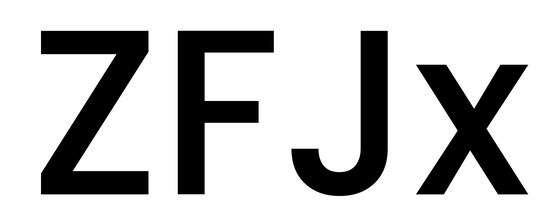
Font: Poppins-Medium